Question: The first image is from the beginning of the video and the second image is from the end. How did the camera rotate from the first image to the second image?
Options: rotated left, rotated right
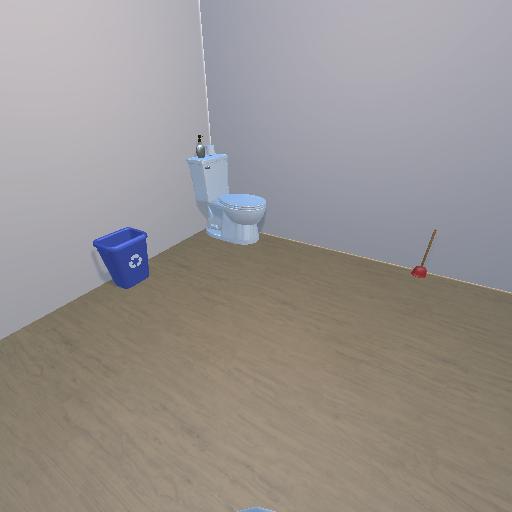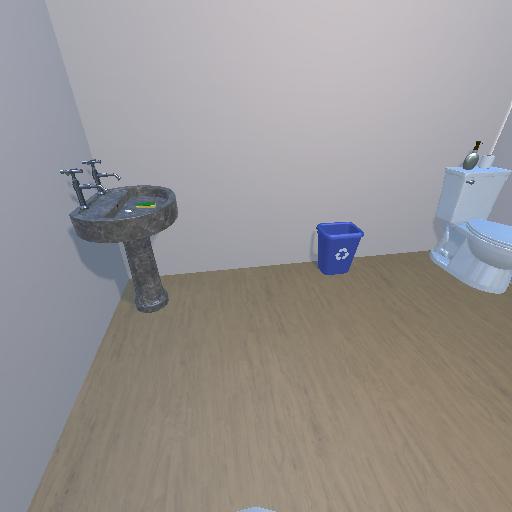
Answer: rotated left